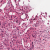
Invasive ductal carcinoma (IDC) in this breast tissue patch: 1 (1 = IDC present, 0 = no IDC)